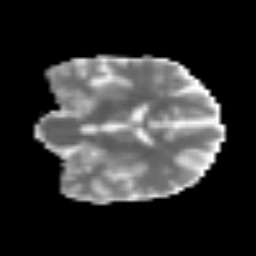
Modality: MD
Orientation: coronal
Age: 39
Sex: female
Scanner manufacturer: siemens
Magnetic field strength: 3 T
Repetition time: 3.2 s
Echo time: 0.081 s